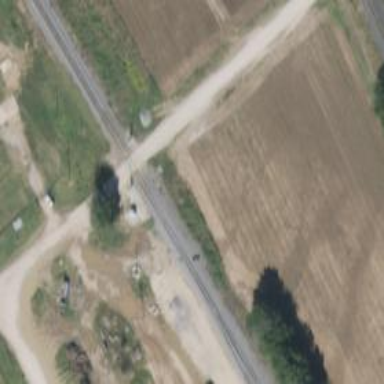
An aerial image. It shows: Level crossing along the railway.